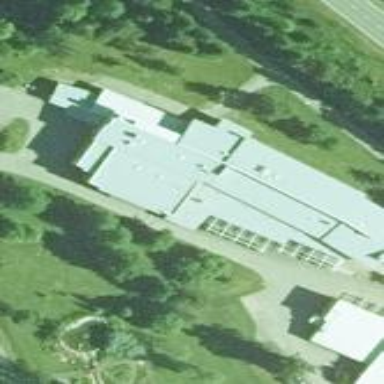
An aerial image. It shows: School building or complex.